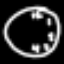
Label: clock